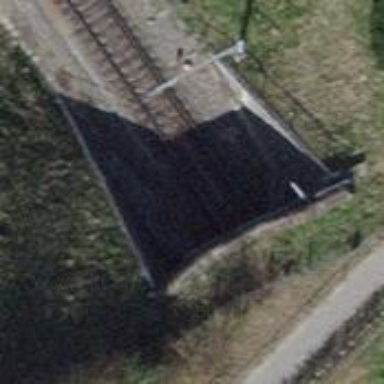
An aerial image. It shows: Railway switch.